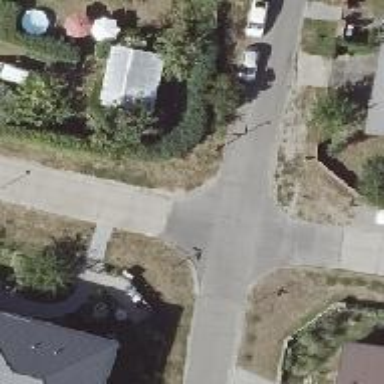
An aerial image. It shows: Residential road with concrete surface.